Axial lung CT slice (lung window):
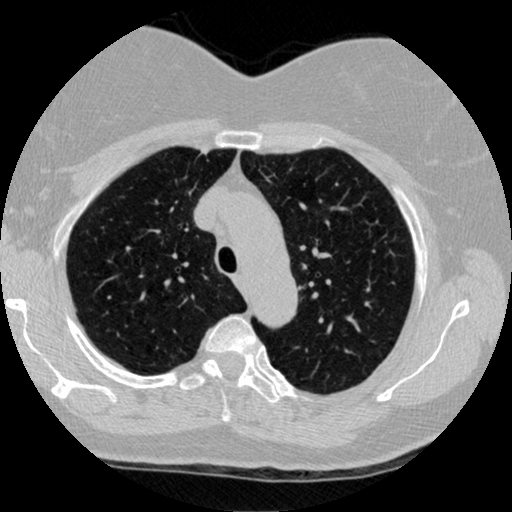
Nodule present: no